Question: Im trying to highlight a TextRange in a richtextbox in wpf, However I keep getting the error below about an invalid argument, even though I am quite confident the argument is infact correct. I understand how to stop the program from crashing but if this ArgumentException is thrown then my program does not do what I wish it to.

The code is below for the GetAllWordRanges Method.
'''
private static IEnumerable<TextRange> GetAllWordRanges(FlowDocument document, List<string> keywords)
{
foreach (string keyword in keywords)
{
TextPointer pointer = document.ContentStart;
while (pointer != null)
{
if (pointer.GetPointerContext(LogicalDirection.Forward) == TextPointerContext.Text)
{
string textRun = pointer.GetTextInRun(LogicalDirection.Forward);
MatchCollection matches = Regex.Matches(textRun, keyword);
foreach (Match match in matches)
{
int startIndex = match.Index;
int length = match.Length;
TextPointer start = pointer.GetPositionAtOffset(startIndex);
TextPointer end = start.GetPositionAtOffset(length);
yield return new TextRange(start, end);
}
}
pointer = pointer.GetNextContextPosition(LogicalDirection.Forward);
}
}
}
'''
Exception Detail:
'''
System.ArgumentException was unhandled
HResult=-<PHONE>
Message='SolidBrush' parameter type is not valid for formatting property 'Background'.
Parameter name: value
Source=PresentationFramework
ParamName=value
StackTrace:
at System.Windows.Documents.TextRange.ApplyPropertyValue(DependencyProperty formattingProperty, Object value, Boolean applyToParagraphs, PropertyValueAction propertyValueAction)
at System.Windows.Documents.TextRange.ApplyPropertyValue(DependencyProperty formattingProperty, Object value)
at EmailCheckerWPF.TextAnalyser.turnTextRed(RichTextBox TextBox, List'1 Keywords) in c:\Users\Luke\Documents\Caimbridge comp\EmailCheckerWPF\TextAnalyser.cs:line 138
at EmailCheckerWPF.MainWindow.AnalyseButton_Click(Object sender, RoutedEventArgs e) in c:\Users\Luke\Documents\Caimbridge comp\EmailCheckerWPF\MainWindow.xaml.cs:line 50
at System.Windows.RoutedEventHandlerInfo.InvokeHandler(Object target, RoutedEventArgs routedEventArgs)
at System.Windows.EventRoute.InvokeHandlersImpl(Object source, RoutedEventArgs args, Boolean reRaised)
at System.Windows.UIElement.RaiseEventImpl(DependencyObject sender, RoutedEventArgs args)
at System.Windows.UIElement.RaiseEvent(RoutedEventArgs e)
at System.Windows.Controls.Primitives.ButtonBase.OnClick()
at System.Windows.Controls.Button.OnClick()
at System.Windows.Controls.Primitives.ButtonBase.OnMouseLeftButtonUp(MouseButtonEventArgs e)
at System.Windows.UIElement.OnMouseLeftButtonUpThunk(Object sender, MouseButtonEventArgs e)
at System.Windows.Input.MouseButtonEventArgs.InvokeEventHandler(Delegate genericHandler, Object genericTarget)
at System.Windows.RoutedEventArgs.InvokeHandler(Delegate handler, Object target)
at System.Windows.RoutedEventHandlerInfo.InvokeHandler(Object target, RoutedEventArgs routedEventArgs)
at System.Windows.EventRoute.InvokeHandlersImpl(Object source, RoutedEventArgs args, Boolean reRaised)
at System.Windows.UIElement.ReRaiseEventAs(DependencyObject sender, RoutedEventArgs args, RoutedEvent newEvent)
at System.Windows.UIElement.OnMouseUpThunk(Object sender, MouseButtonEventArgs e)
at System.Windows.Input.MouseButtonEventArgs.InvokeEventHandler(Delegate genericHandler, Object genericTarget)
at System.Windows.RoutedEventArgs.InvokeHandler(Delegate handler, Object target)
at System.Windows.RoutedEventHandlerInfo.InvokeHandler(Object target, RoutedEventArgs routedEventArgs)
at System.Windows.EventRoute.InvokeHandlersImpl(Object source, RoutedEventArgs args, Boolean reRaised)
at System.Windows.UIElement.RaiseEventImpl(DependencyObject sender, RoutedEventArgs args)
at System.Windows.UIElement.RaiseTrustedEvent(RoutedEventArgs args)
at System.Windows.UIElement.RaiseEvent(RoutedEventArgs args, Boolean trusted)
at System.Windows.Input.InputManager.ProcessStagingArea()
at System.Windows.Input.InputManager.ProcessInput(InputEventArgs input)
at System.Windows.Input.InputProviderSite.ReportInput(InputReport inputReport)
at System.Windows.Interop.HwndMouseInputProvider.ReportInput(IntPtr hwnd, InputMode mode, Int32 timestamp, RawMouseActions actions, Int32 x, Int32 y, Int32 wheel)
at System.Windows.Interop.HwndMouseInputProvider.FilterMessage(IntPtr hwnd, WindowMessage msg, IntPtr wParam, IntPtr lParam, Boolean& handled)
at System.Windows.Interop.HwndSource.InputFilterMessage(IntPtr hwnd, Int32 msg, IntPtr wParam, IntPtr lParam, Boolean& handled)
at MS.Win32.HwndWrapper.WndProc(IntPtr hwnd, Int32 msg, IntPtr wParam, IntPtr lParam, Boolean& handled)
at MS.Win32.HwndSubclass.DispatcherCallbackOperation(Object o)
at System.Windows.Threading.ExceptionWrapper.InternalRealCall(Delegate callback, Object args, Int32 numArgs)
at MS.Internal.Threading.ExceptionFilterHelper.TryCatchWhen(Object source, Delegate method, Object args, Int32 numArgs, Delegate catchHandler)
at System.Windows.Threading.Dispatcher.LegacyInvokeImpl(DispatcherPriority priority, TimeSpan timeout, Delegate method, Object args, Int32 numArgs)
at MS.Win32.HwndSubclass.SubclassWndProc(IntPtr hwnd, Int32 msg, IntPtr wParam, IntPtr lParam)
at MS.Win32.UnsafeNativeMethods.DispatchMessage(MSG& msg)
at System.Windows.Threading.Dispatcher.PushFrameImpl(DispatcherFrame frame)
at System.Windows.Threading.Dispatcher.PushFrame(DispatcherFrame frame)
at System.Windows.Threading.Dispatcher.Run()
at System.Windows.Application.RunDispatcher(Object ignore)
at System.Windows.Application.RunInternal(Window window)
at System.Windows.Application.Run(Window window)
at System.Windows.Application.Run()
at EmailCheckerWPF.App.Main() in c:\Users\Luke\Documents\Caimbridge comp\EmailCheckerWPF\obj\Debug\App.g.cs:line 0
at System.AppDomain._nExecuteAssembly(RuntimeAssembly assembly, String[] args)
at System.AppDomain.ExecuteAssembly(String assemblyFile, Evidence assemblySecurity, String[] args)
at Microsoft.VisualStudio.HostingProcess.HostProc.RunUsersAssembly()
at System.Threading.ThreadHelper.ThreadStart_Context(Object state)
at System.Threading.ExecutionContext.RunInternal(ExecutionContext executionContext, ContextCallback callback, Object state, Boolean preserveSyncCtx)
at System.Threading.ExecutionContext.Run(ExecutionContext executionContext, ContextCallback callback, Object state, Boolean preserveSyncCtx)
at System.Threading.ExecutionContext.Run(ExecutionContext executionContext, ContextCallback callback, Object state)
at System.Threading.ThreadHelper.ThreadStart()
InnerException:
'''
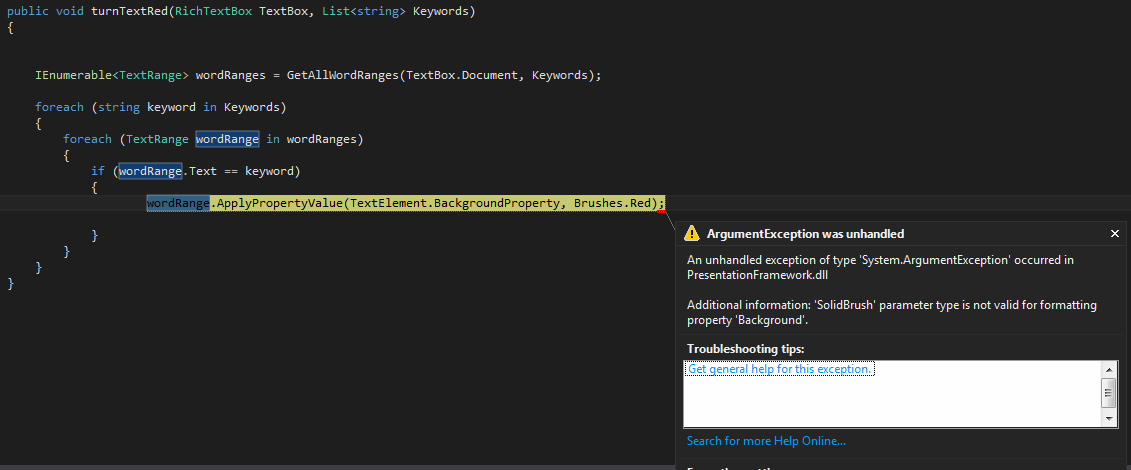
Answer: In the bad old days of winforms, we had GDI+ types which were used for rendering UI.
Then came WPF. This was a complete rewrite of the UI stack for desktop applications. Along with creating different versions of UI elements (System.Windows.Forms.Window vs System.Windows.Controls.Window), the rendering stack and related classes were also rewritten. Wisely or not, many of the previous patterns were reproduced within this rewrite.
Winforms would remain in the framework for the unwise to stumble upon and cause themselves mischief. As we now have two (incompatible) versions of the same patterns coexisting within the framework, we also may unfortunately trap god-tier WPF developers.
One of the most common traps is importing the 'System.Drawing' namespace. The equivalent for WPF developers is actually 'System.Windows.Media'. Both namespaces contain many extremely similar yet incompatible types. If you aren't careful (and if you don't get good exception messages that tell you the effing namespace of the effing types you need versus the namespaces of the mothereffign types you are actually using), you'll 'using' the wrong namespace and start slinging around GDI+ brushes.
Be careful, WPF developers. Make sure you're always using the WPF stack! Winforms are for the poor and uneducated. We don't want to associate with those kinds of folks, now, do we?